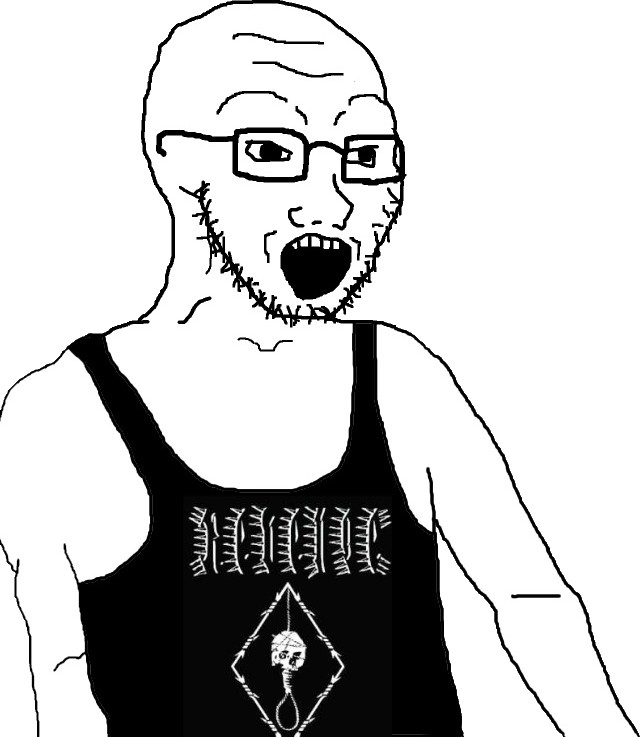
Label: 5_Soyjak